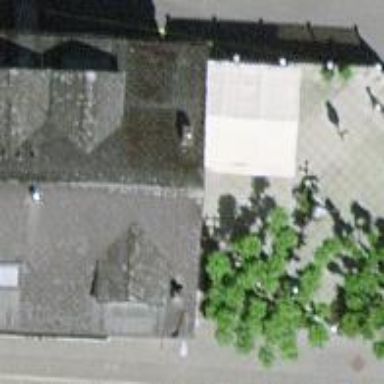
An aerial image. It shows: Restaurant.